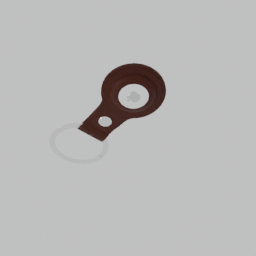
Label: electronics